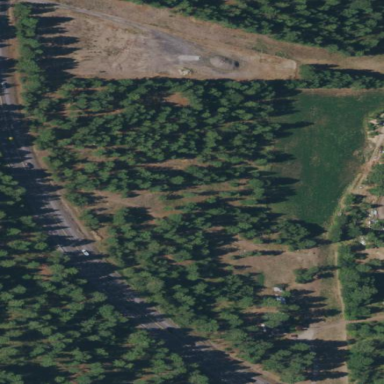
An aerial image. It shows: Evergreen needle-leaved woodland.